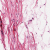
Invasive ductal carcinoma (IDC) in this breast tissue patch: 0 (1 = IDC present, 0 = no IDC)